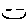
Label: smiley face